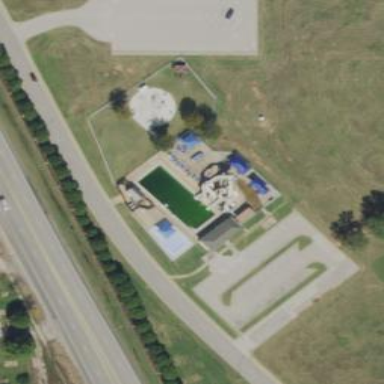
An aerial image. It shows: Sports centre specializing in swimming activities located in leisure land area.